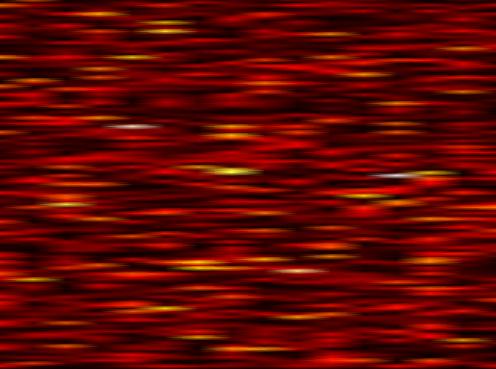
Label: UFMC